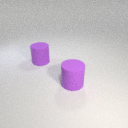
large purple rubber cylinder to the left of large purple rubber cylinder